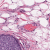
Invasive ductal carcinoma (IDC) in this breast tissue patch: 0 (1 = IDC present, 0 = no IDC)